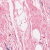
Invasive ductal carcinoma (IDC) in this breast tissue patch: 0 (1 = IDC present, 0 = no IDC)